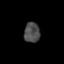
Tissue: prostate
Cell type: Epithelial cells
Senescence score: 0.3262
Nuclear area (px): 308
Mean DAPI intensity: 77.101